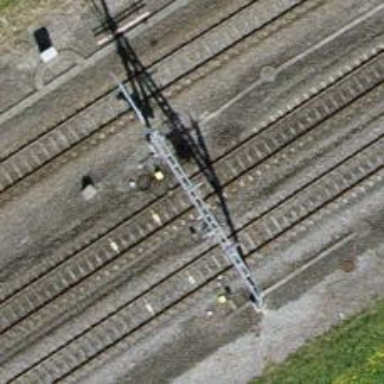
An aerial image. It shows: Railway signal.